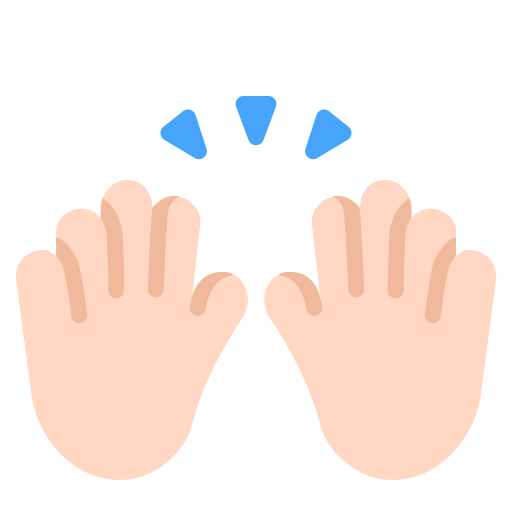
raising hands flat light